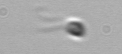
Label: flagellate